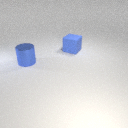
large blue metal cylinder in front of large blue rubber cube